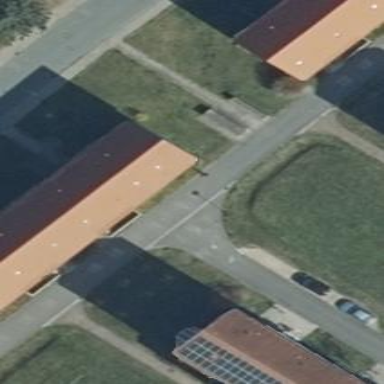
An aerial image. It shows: View of apartment building.